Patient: sex M, age 56
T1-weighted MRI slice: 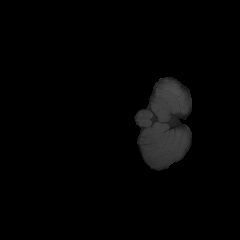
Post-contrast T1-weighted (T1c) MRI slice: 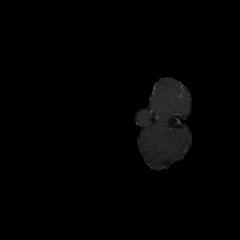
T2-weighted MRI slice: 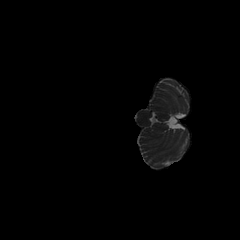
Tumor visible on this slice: no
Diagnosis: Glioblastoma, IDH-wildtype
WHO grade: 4